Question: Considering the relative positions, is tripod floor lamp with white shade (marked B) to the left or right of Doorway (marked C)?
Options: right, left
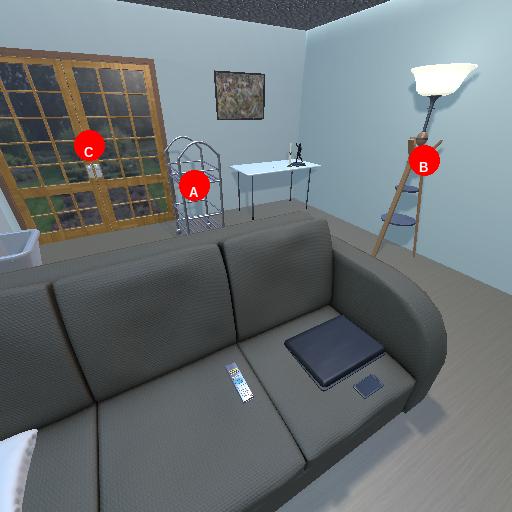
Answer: right